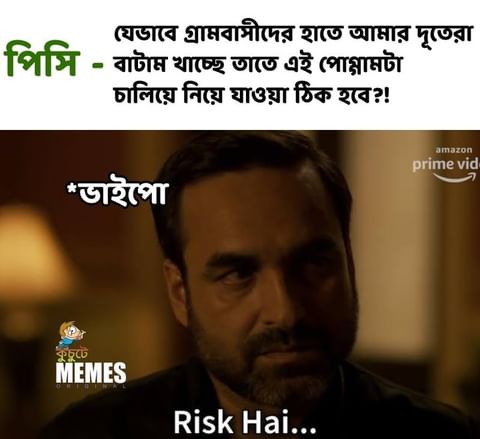
Text: পিসি - যেভাবে গ্রামবাসীদের হাতে আমার দূতেরা বাটাম খাচ্ছে তাতে এই পোগ্রামটা চালিয়ে নিয়ে যাওয়া ঠিক হবে?! *ভাইপো
Label: Hate
Hate category: Political
Targeted group: Organization